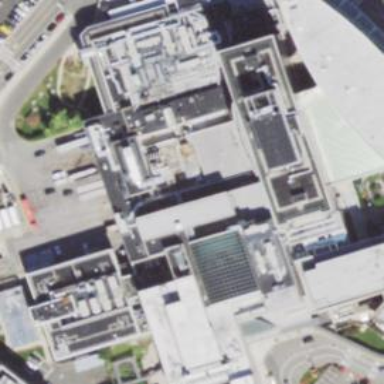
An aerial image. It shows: Hospital providing healthcare services.